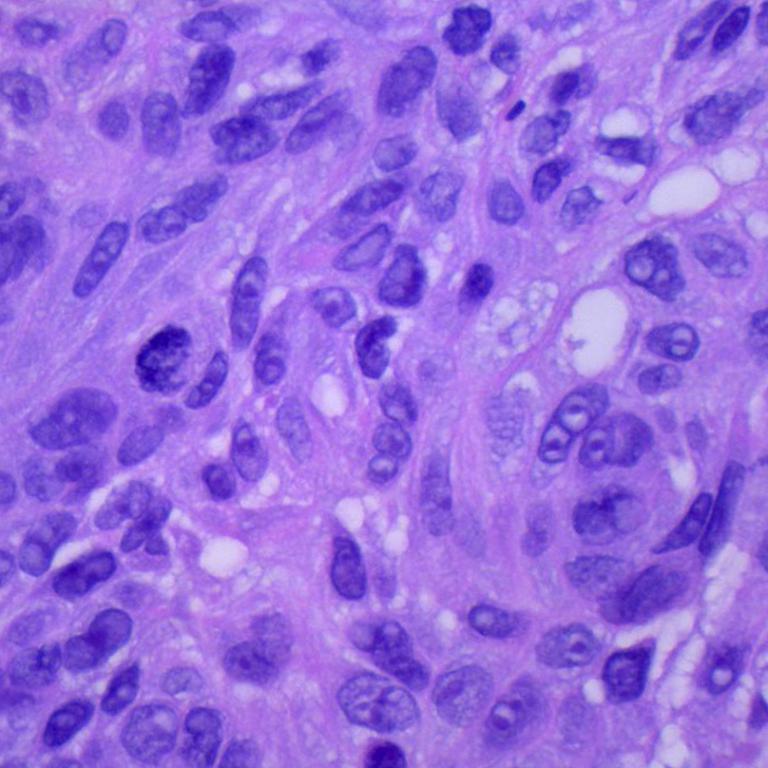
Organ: lung
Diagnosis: squamous carcinomas